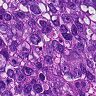
Metastatic tissue present: yes